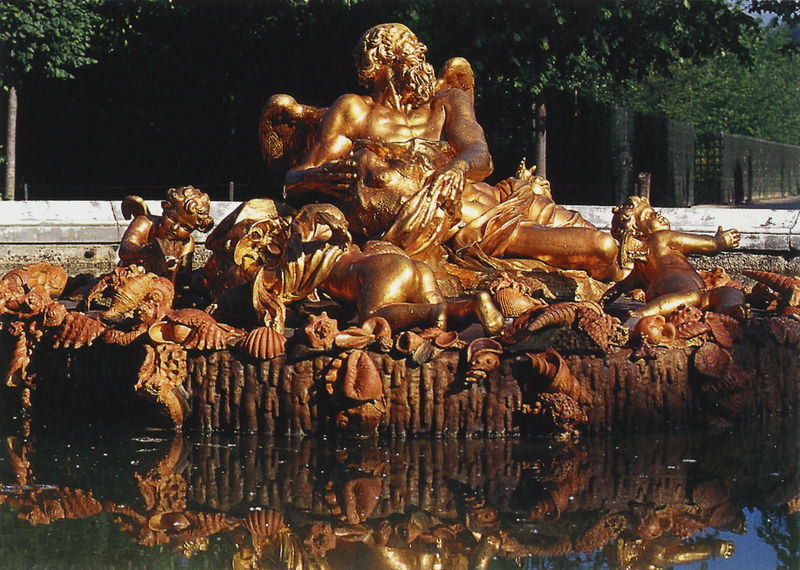
Titel: Saturn- oder Winterbrunnen
Künstler: Francois Girardon
Standort: Versailles, Schlossgarten (EU - F)
Schlagwörter: baum, flügel, gott, himmel, mann, meer, nackt, wasser, bäume, gelb, grün, menschen, frau, park, schloss, zaun, bart, arme, figur, gold, wald, brunnen, kinder, engel, garten, hintern, mauer, muskeln, glanz, bronze, liegend, foto, fotografie, vergoldet, arsch, muschel, muscheln, schnecken, putten, nereiden, nacktarsch, bläter, amre, neptun, jakobsmuschel, poseidon, po, nachtarsch